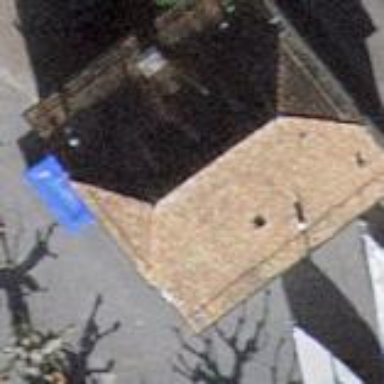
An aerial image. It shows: There is pub in the building.